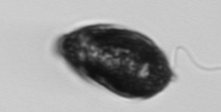
Label: Prorocentrum_micans